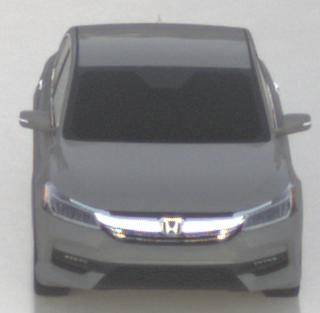
Make: Honda
Model: Accord Hybrid
Detailed model: 9. Generation
Model produced from: 2015
Model produced until: 2019
Doors: 4
Color: gray
Road condition: wet road
Daytime: sunrise or sunset
Contrast: low contrast